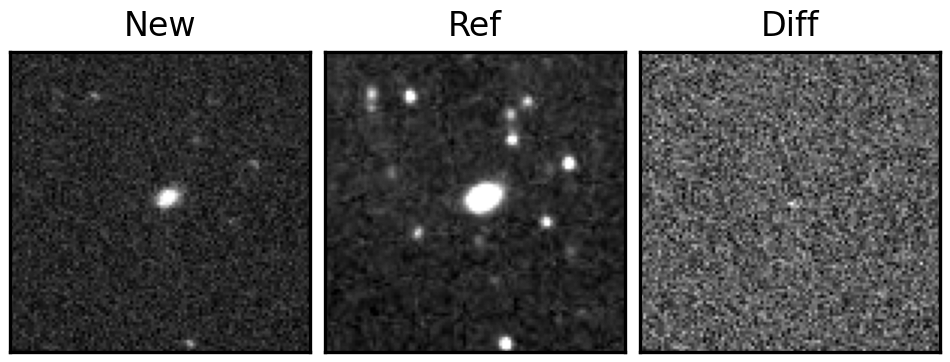
Label: real